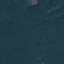
Land use / land cover: Forest